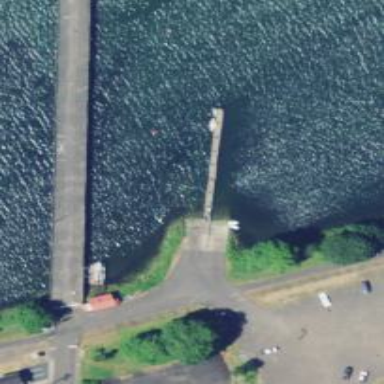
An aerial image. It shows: Slipway on leisure land.